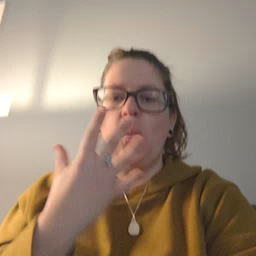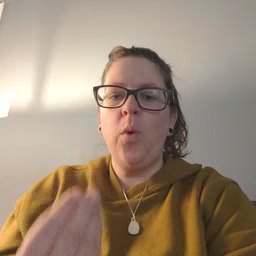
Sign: wet